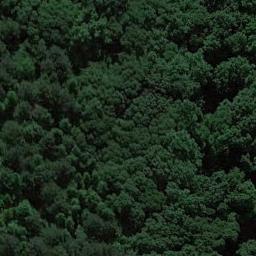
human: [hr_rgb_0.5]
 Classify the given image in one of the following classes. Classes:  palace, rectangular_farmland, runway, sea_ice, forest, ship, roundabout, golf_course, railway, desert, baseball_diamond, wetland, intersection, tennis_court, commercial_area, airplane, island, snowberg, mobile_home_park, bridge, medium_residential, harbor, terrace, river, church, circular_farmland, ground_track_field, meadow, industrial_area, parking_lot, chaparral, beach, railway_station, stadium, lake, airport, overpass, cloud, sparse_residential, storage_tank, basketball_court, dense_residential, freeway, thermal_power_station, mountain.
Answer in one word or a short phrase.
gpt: forest